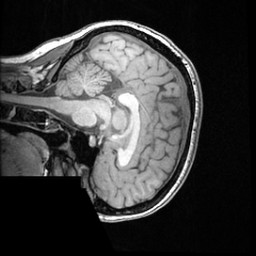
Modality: T1w
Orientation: sagittal
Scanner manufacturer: ge
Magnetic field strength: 3 T
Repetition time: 0.008612 s
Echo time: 0.003404 s